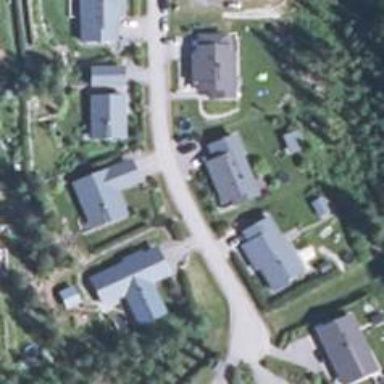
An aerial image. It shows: Living street.